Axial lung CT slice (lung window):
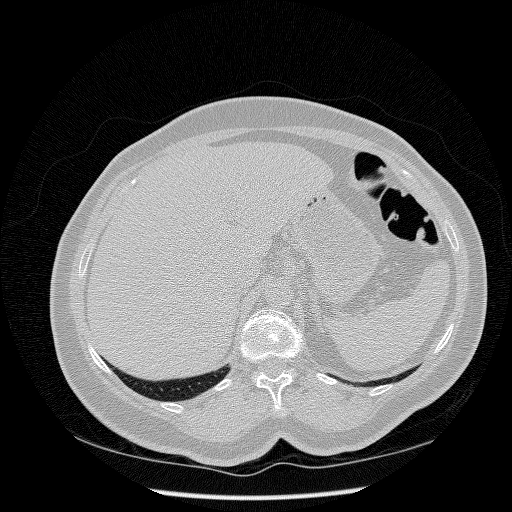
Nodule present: no